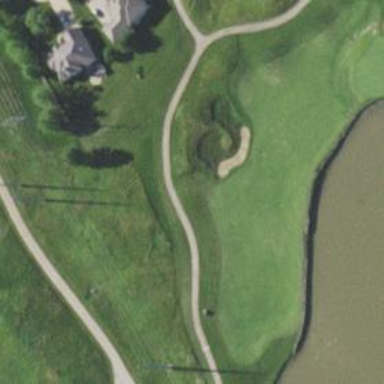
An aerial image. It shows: Golf hole.